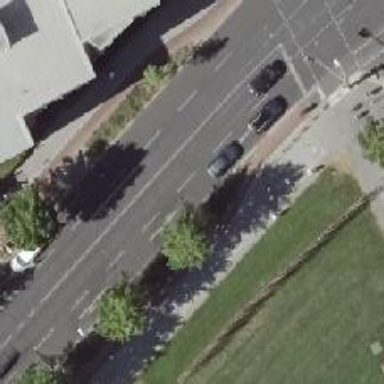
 and parking is not allowed on either side."